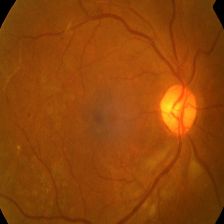
Diabetic retinopathy grade: Severe